Milling tool wear sample.
Tool blade image: 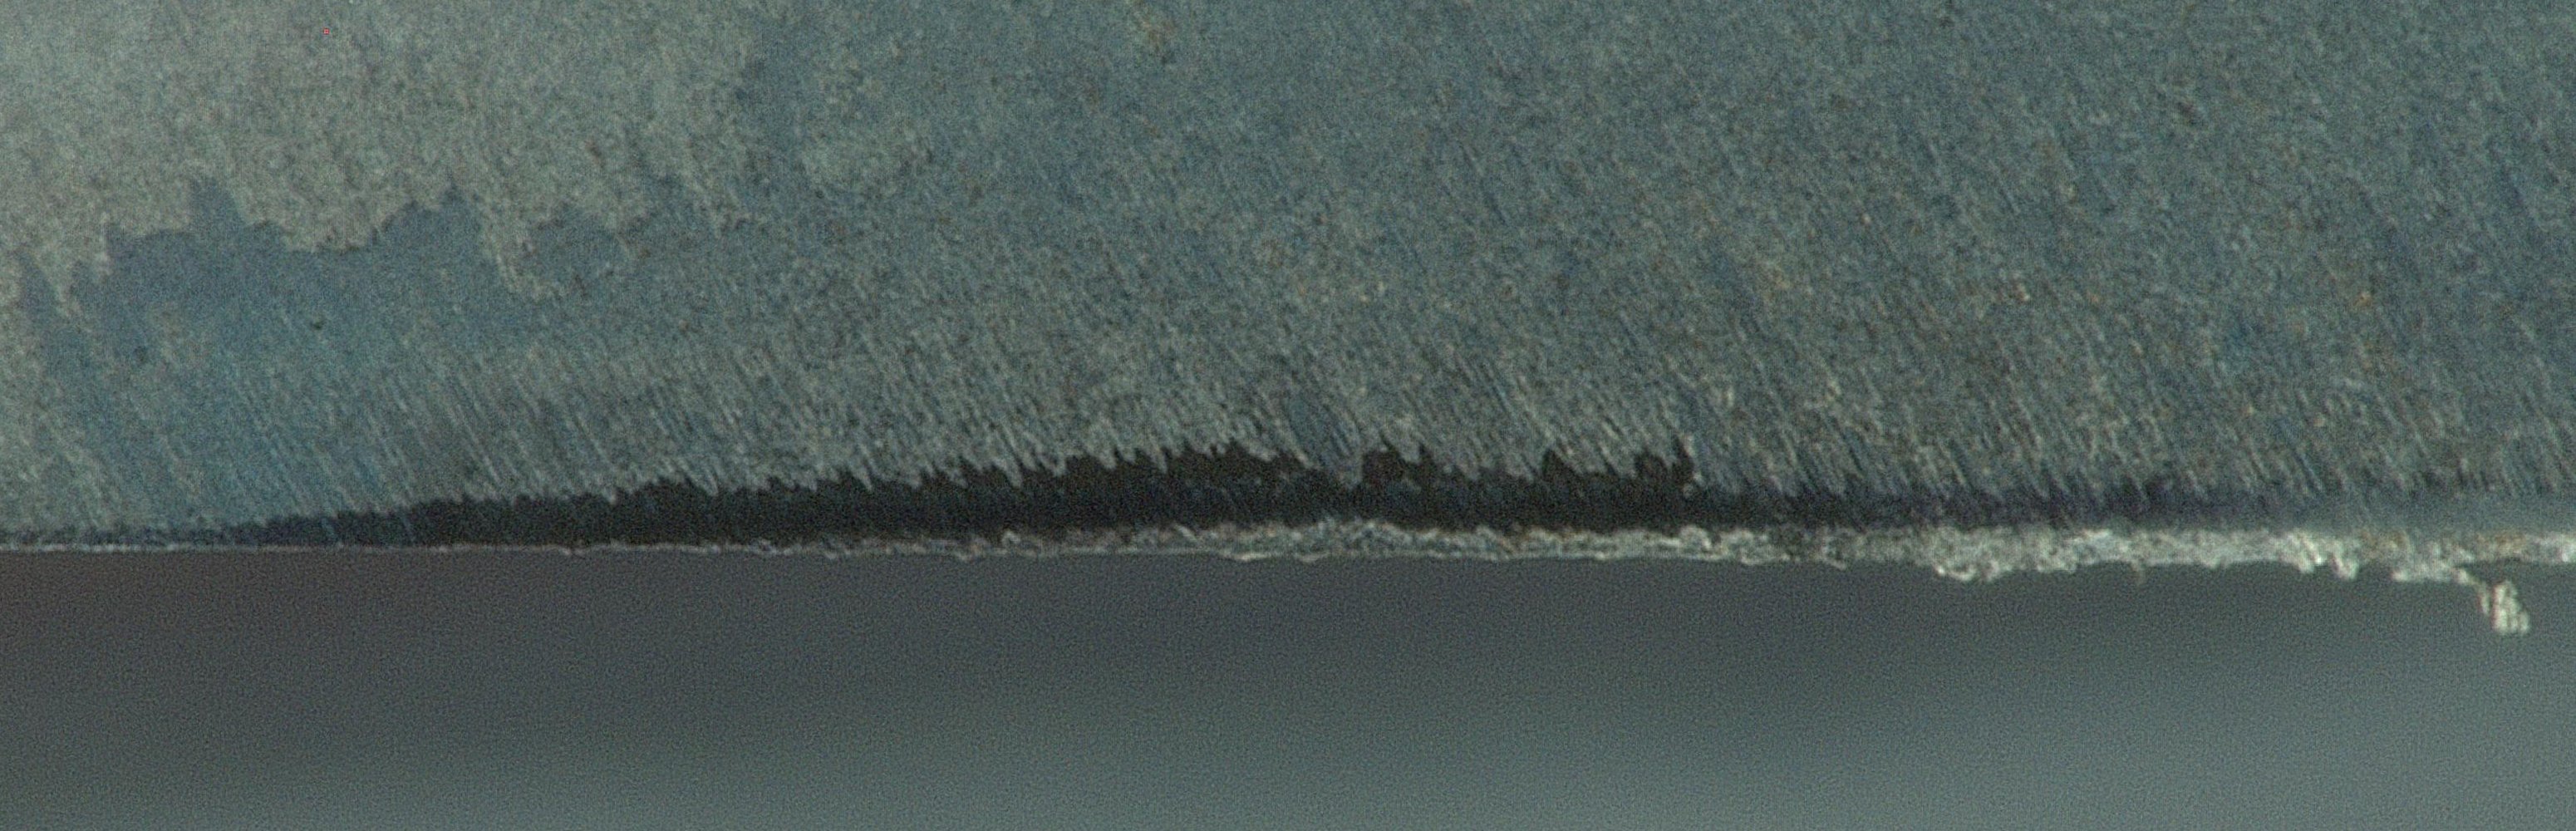
Chip image: 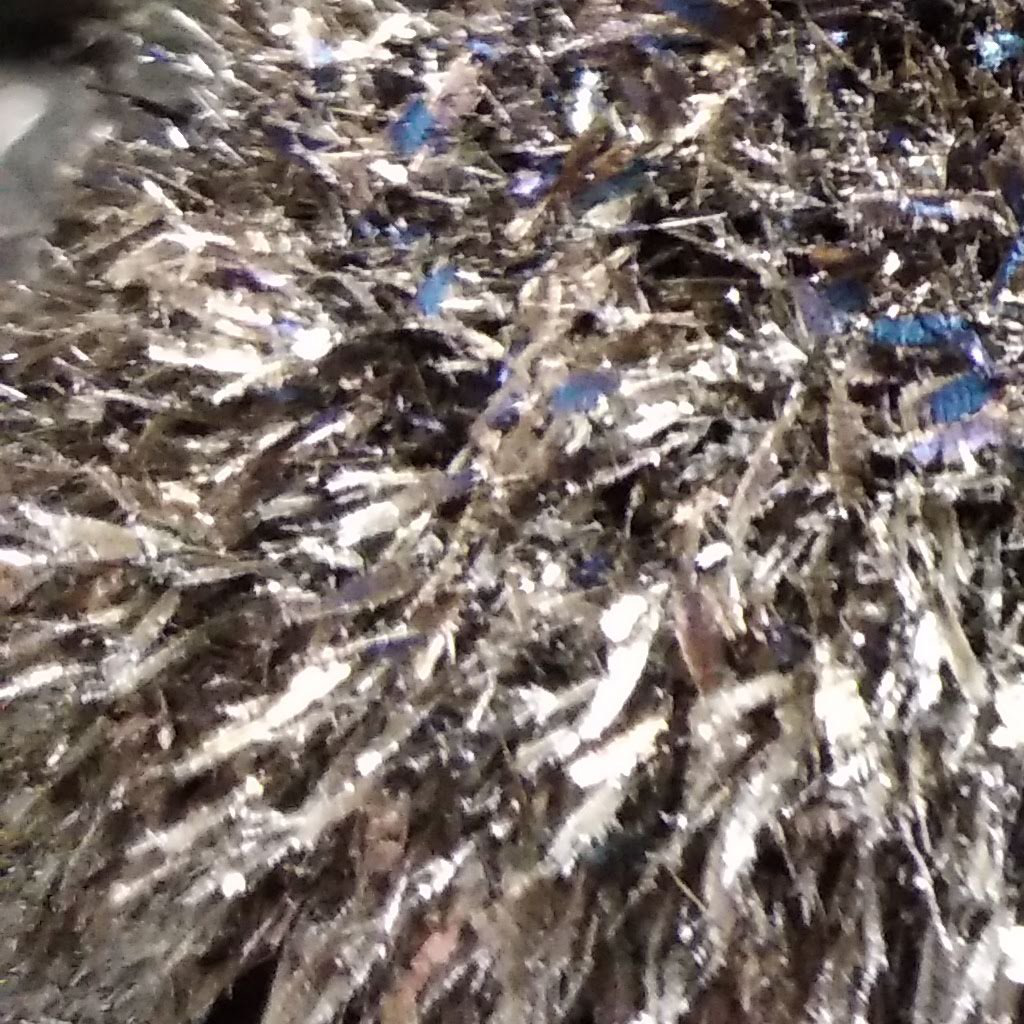
Workpiece image: 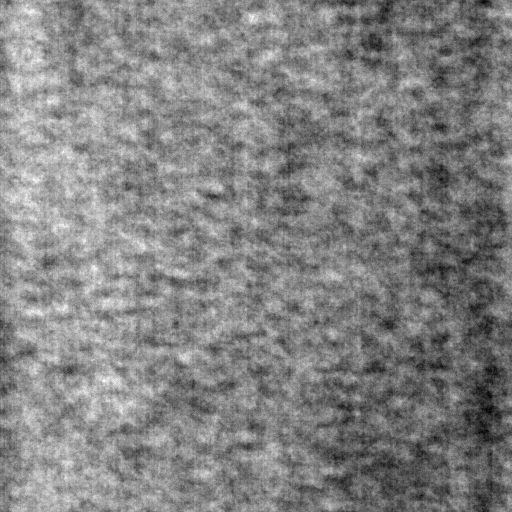
Tool wear state: used
Gaps: 0
Flank wear: 85.57
Overhang: 74.85
Force-signal Mel-spectrograms (X, Y, Z axes): 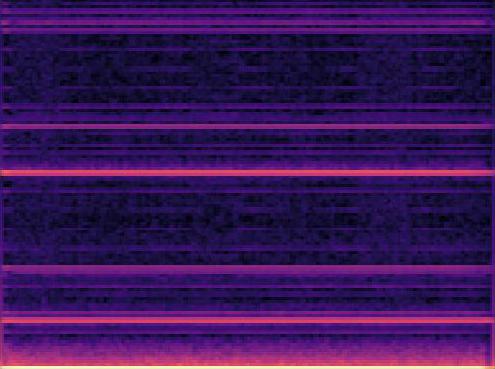 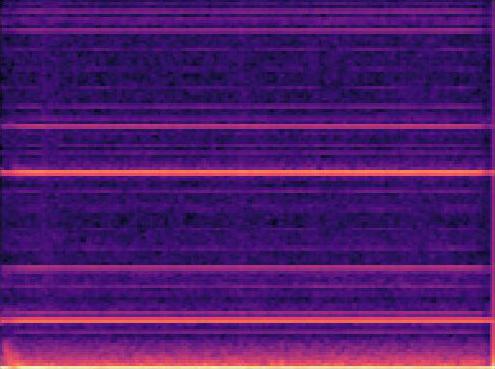 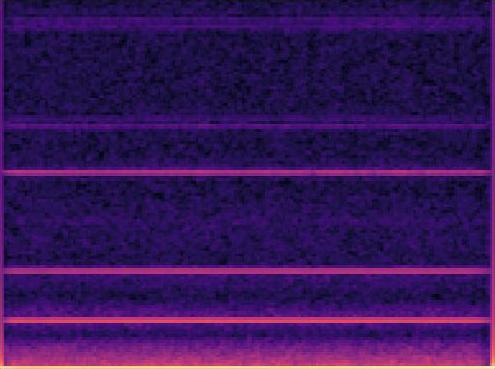
Force-signal scalograms (X, Y, Z axes): 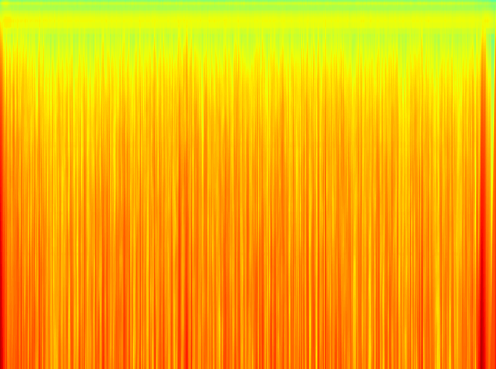 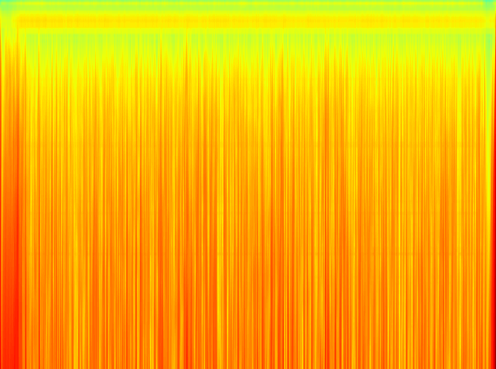 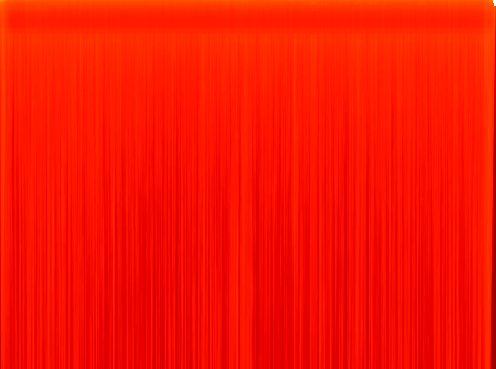
Force phase: steady_state_stabilization_wear